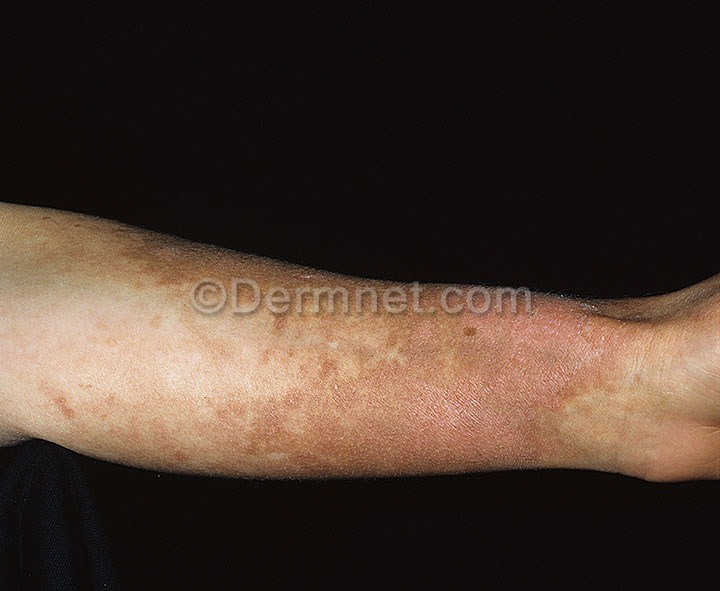
Disease: Light Diseases and Disorders of Pigmentation